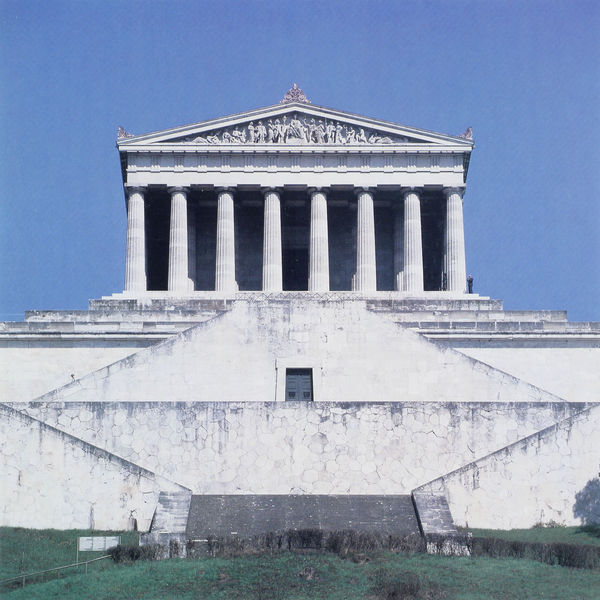
Titel: Walhalla in Donaustauf
Künstler: Leo von Klenze
Standort: Donaustauf, Walhalla (EU - D - Bayern)
Schlagwörter: blau, himmel, schatten, weiß, säulen, tür, dach, gebäude, rasen, stein, sträucher, figuren, treppe, treppen, durchgang, stufen, granit, hoch, foto, schild, rom, portal, griechenland, tempel, museum, mausoleum, gebälk, akropolis